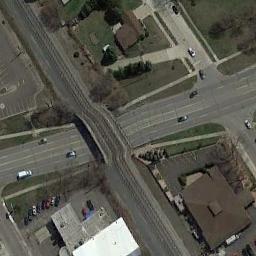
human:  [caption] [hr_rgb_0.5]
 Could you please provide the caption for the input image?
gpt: The cross-line overpass is over the road and some buildings are next to the overpass .

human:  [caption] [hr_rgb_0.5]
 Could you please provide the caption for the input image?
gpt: The overpass is on the grass next to some houses .

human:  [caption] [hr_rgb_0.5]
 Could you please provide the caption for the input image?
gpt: Many buildings of different shapes and sizes are beside the overpass .

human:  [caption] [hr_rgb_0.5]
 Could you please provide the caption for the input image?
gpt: There are some buildings and green lawns beside the overpass .

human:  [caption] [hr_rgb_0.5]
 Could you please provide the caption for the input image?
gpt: There are two overpasses and three lakes in this area .